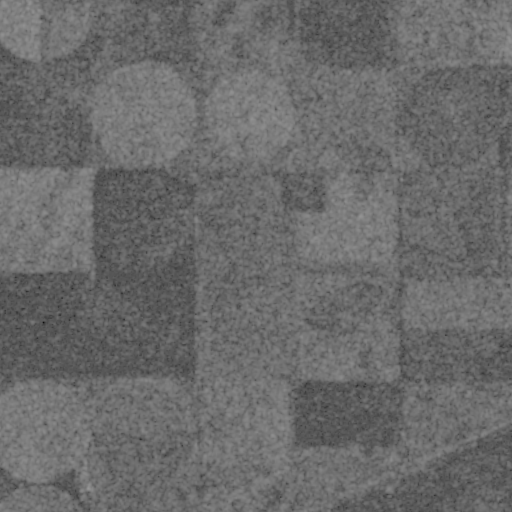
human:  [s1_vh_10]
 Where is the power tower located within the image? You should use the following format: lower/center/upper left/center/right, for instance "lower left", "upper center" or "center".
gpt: The power tower is located in the lower right of the image.
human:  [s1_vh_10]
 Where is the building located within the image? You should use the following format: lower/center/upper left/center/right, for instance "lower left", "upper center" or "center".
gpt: The building is located in the lower left of the image.
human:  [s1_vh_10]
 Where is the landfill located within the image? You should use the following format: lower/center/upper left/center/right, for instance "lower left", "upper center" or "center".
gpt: There is no landfill in the image.

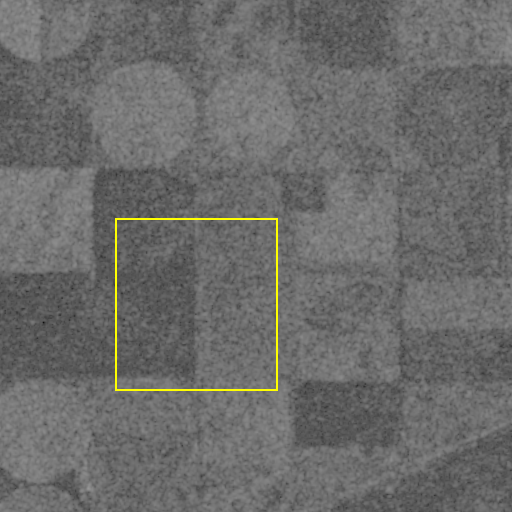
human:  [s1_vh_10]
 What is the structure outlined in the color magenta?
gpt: There is no magenta outline.
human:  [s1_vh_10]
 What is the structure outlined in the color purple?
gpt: There is no structure outlined in purple.